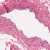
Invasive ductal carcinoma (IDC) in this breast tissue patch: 0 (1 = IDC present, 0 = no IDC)